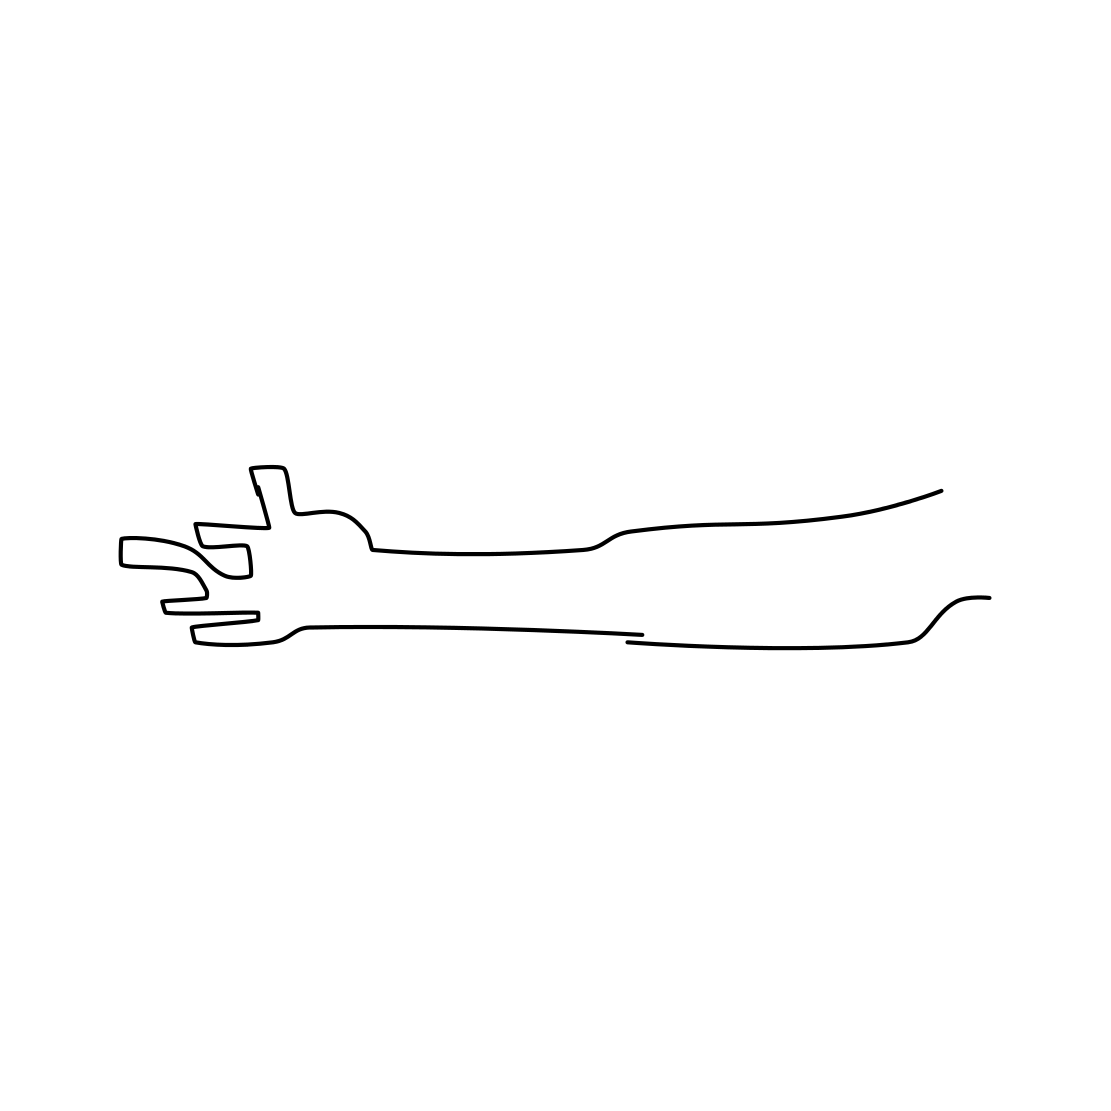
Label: arm